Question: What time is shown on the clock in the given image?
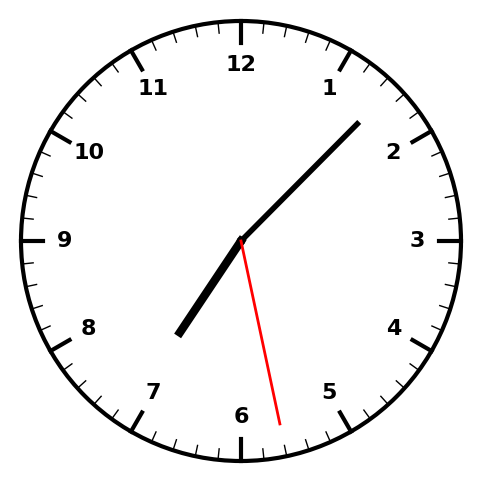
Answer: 07:07:28